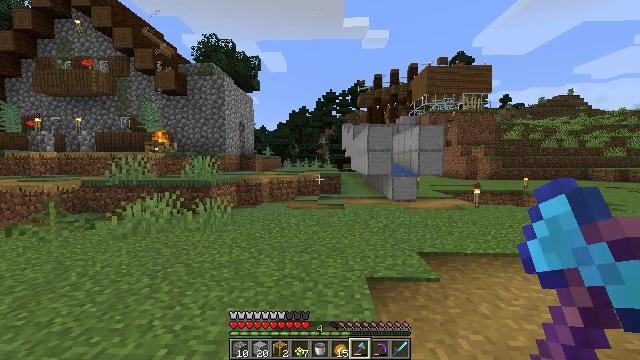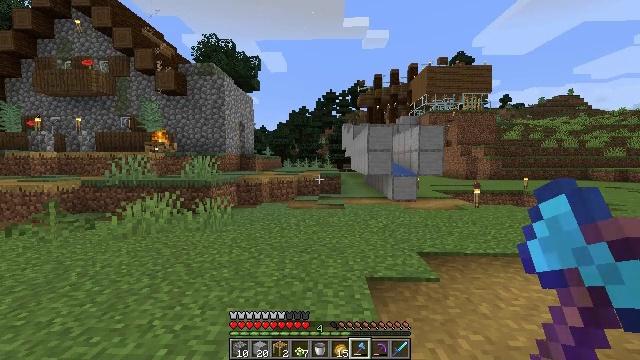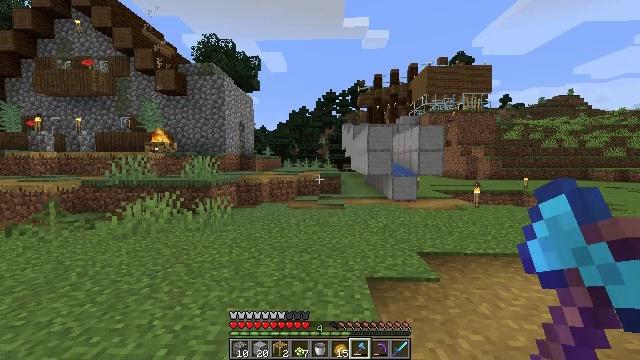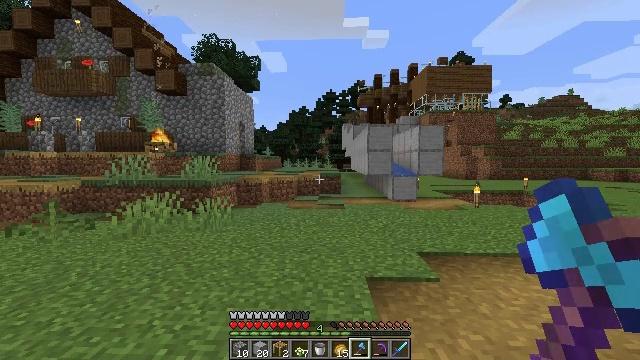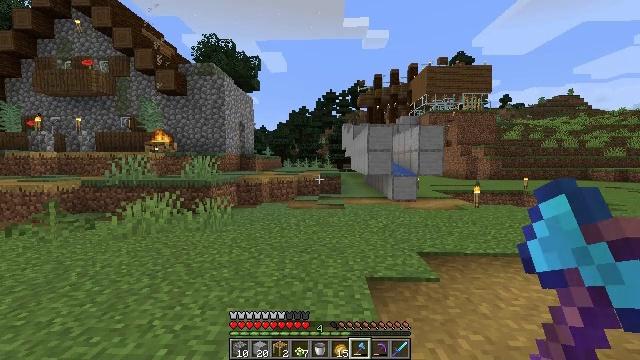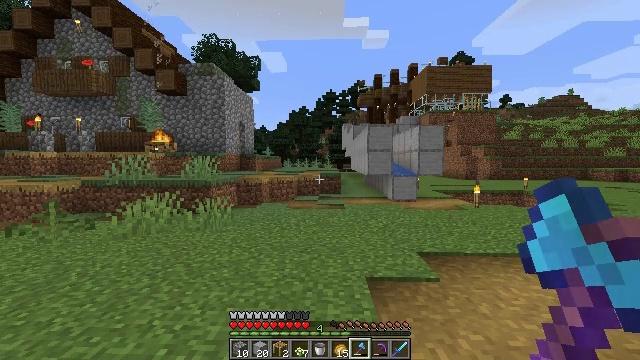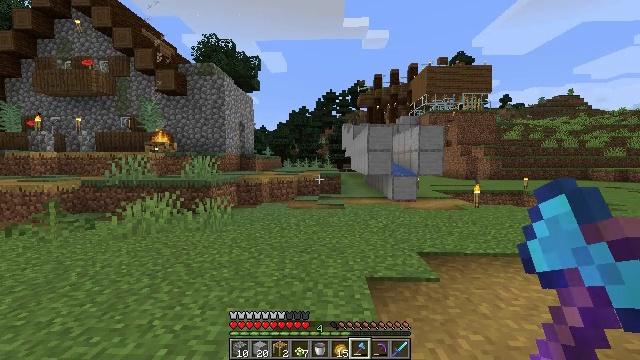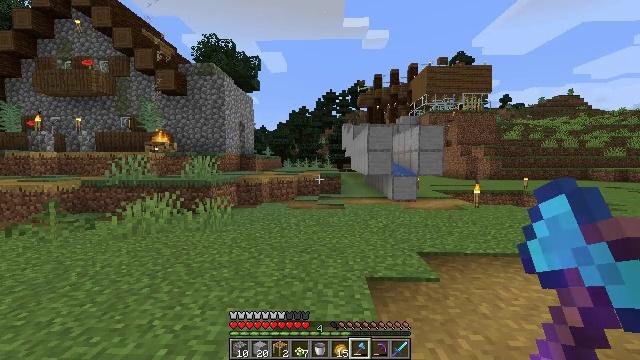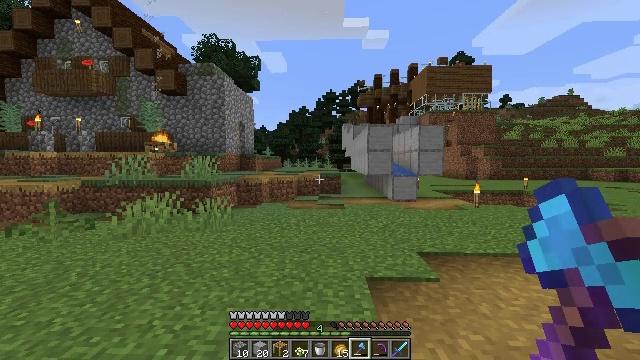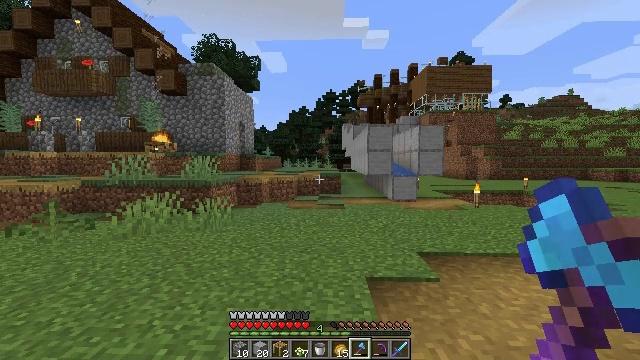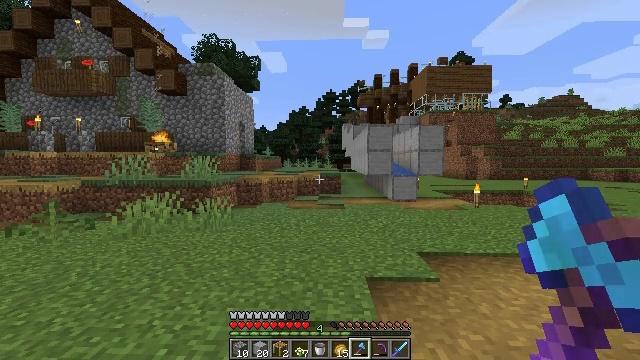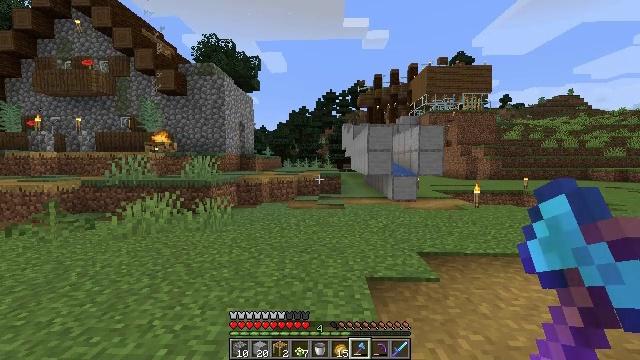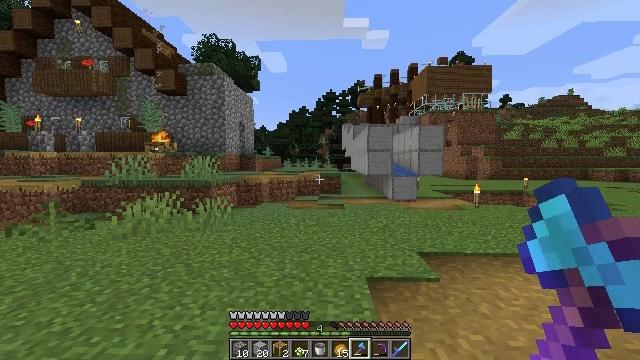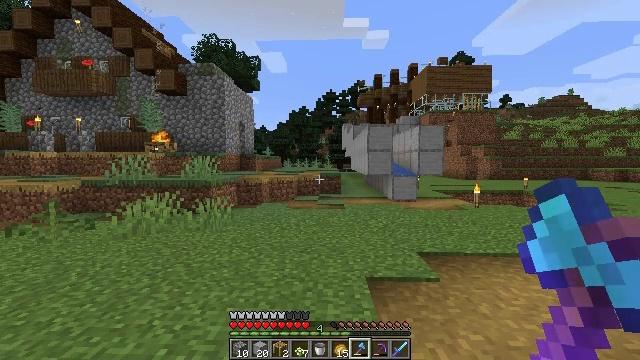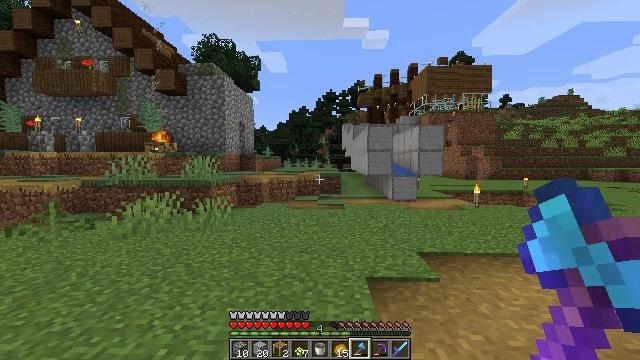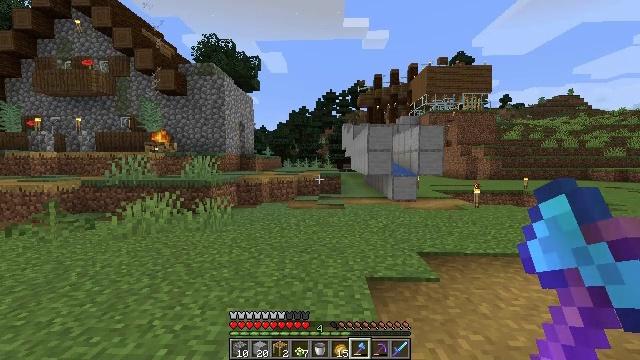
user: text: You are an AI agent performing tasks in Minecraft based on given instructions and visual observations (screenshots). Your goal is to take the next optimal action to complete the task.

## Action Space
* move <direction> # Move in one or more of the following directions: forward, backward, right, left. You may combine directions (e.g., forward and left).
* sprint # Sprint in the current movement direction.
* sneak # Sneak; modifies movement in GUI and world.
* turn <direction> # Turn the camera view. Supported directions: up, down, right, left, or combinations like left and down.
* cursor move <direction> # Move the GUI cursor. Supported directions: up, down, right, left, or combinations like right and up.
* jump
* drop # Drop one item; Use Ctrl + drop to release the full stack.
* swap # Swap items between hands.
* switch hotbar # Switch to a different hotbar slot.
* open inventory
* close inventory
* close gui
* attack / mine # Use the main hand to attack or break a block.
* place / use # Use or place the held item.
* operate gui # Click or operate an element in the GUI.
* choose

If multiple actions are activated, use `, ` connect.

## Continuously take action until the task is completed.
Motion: motion action
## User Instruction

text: Gather tall grass by hitting it.
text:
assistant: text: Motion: no_op
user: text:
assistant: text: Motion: no_op
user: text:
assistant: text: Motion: no_op
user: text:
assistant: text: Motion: no_op
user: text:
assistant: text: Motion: no_op
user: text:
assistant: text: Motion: no_op
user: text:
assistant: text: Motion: no_op
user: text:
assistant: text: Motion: no_op
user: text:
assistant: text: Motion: no_op
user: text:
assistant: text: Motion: no_op
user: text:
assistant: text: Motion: no_op
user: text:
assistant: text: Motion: no_op
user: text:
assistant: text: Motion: no_op
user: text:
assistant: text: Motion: no_op
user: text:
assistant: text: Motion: no_op
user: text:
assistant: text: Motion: no_op
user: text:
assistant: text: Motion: no_op
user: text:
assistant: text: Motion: no_op
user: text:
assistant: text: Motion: no_op
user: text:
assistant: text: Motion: no_op
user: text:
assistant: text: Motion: no_op
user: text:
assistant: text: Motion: no_op
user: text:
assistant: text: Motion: no_op
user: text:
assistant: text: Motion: no_op
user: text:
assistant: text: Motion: no_op
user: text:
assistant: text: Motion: no_op
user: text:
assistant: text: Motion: no_op
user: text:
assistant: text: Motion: no_op
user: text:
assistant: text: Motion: no_op
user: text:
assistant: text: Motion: no_op